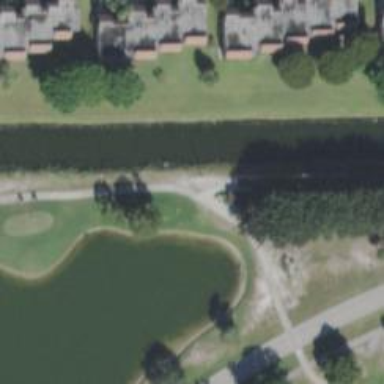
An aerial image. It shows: Golf cartpath that is also road path.